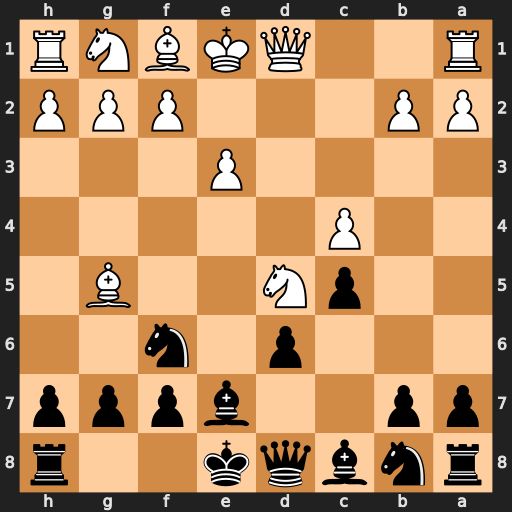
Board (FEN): rnbqk2r/pp2bppp/3p1n2/2pN2B1/2P5/4P3/PP3PPP/R2QKBNR
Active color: b
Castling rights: KQkq
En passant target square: -
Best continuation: Nxd5